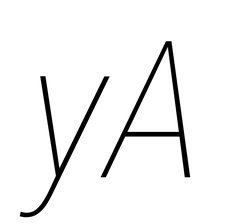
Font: Roboto-Italic_Condensed_Thin_Italic